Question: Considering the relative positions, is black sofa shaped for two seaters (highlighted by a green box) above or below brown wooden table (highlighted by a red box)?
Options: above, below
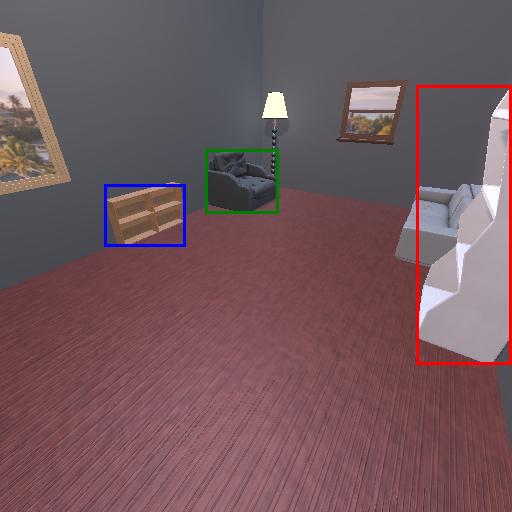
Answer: above